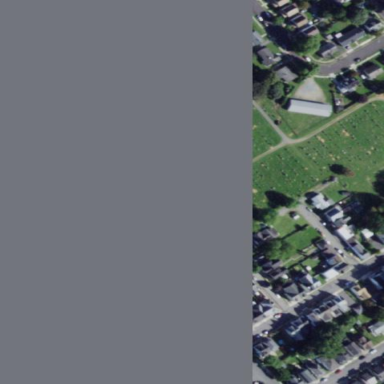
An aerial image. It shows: Cemetery.